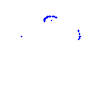
Particle: proton